Interaction volume radius: 10 \u00c5
Interaction volume height: 25 \u00c5
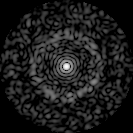
Disorder parameter: 0.8425